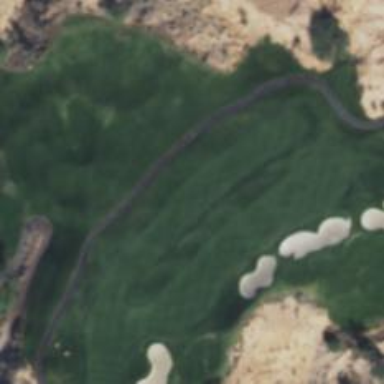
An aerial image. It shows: Golf hole.